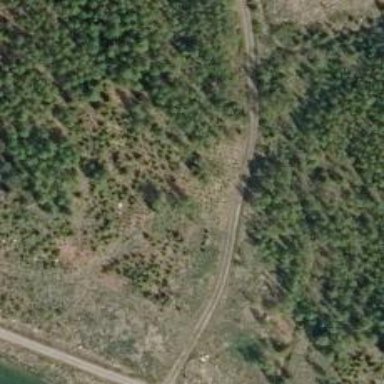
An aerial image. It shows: Track road designed for nordic skiing.